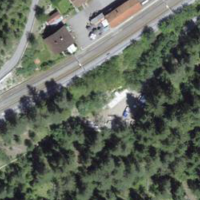
EUNIS habitat code: 45
Species observed at this site:
Laserpitium latifolium
Centaurea scabiosa
Amelanchier ovalis
Sambucus racemosa
Alosterna tabacicolor
Humulus lupulus
Gaurotes virginea